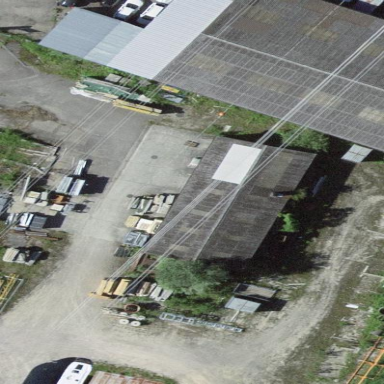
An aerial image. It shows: Industrial building with gabled roof.